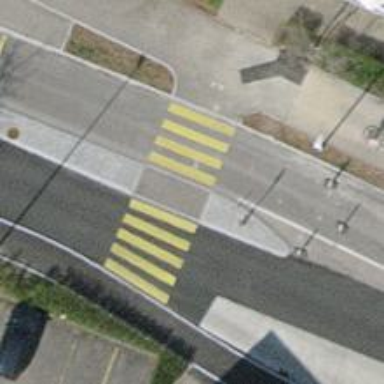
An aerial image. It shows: Uncontrolled zebra crossing with central island.